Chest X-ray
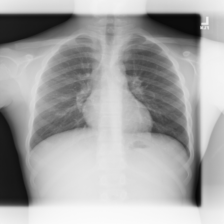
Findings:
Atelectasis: negative
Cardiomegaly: negative
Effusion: negative
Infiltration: negative
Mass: negative
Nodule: negative
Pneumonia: negative
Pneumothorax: negative
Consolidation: negative
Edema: negative
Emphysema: negative
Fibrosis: negative
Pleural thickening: negative
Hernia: negative